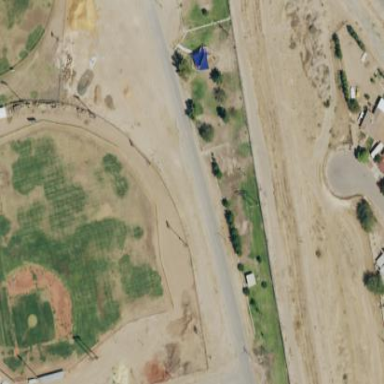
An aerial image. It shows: Baseball pitch for leisure and sports activities.